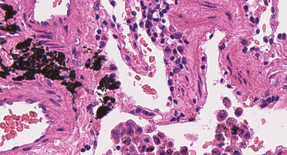
Tumor epithelial tissue: no
Tumor-associated stroma tissue: no
Normal tissue: yes